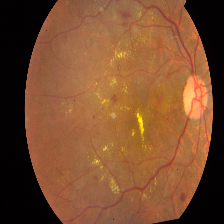
Diabetic retinopathy grade: Proliferative DR